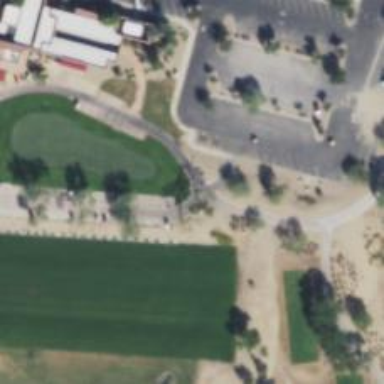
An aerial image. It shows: Golf cartpath that is also road path.